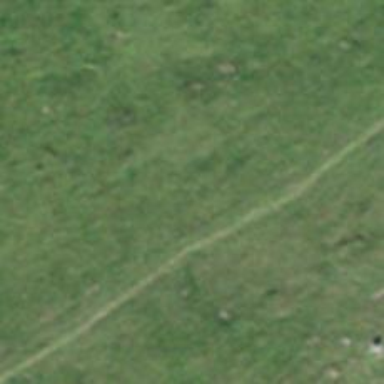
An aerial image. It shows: Path.